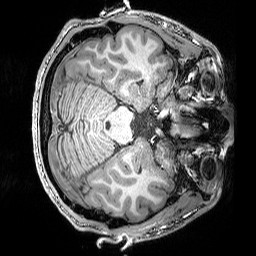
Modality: T1w
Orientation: axial
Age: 19
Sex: male
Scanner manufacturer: siemens
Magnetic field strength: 3 T
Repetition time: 2.25 s
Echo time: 0.00418 s